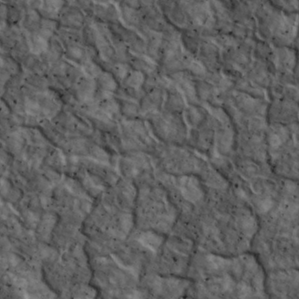
Label: non_frost